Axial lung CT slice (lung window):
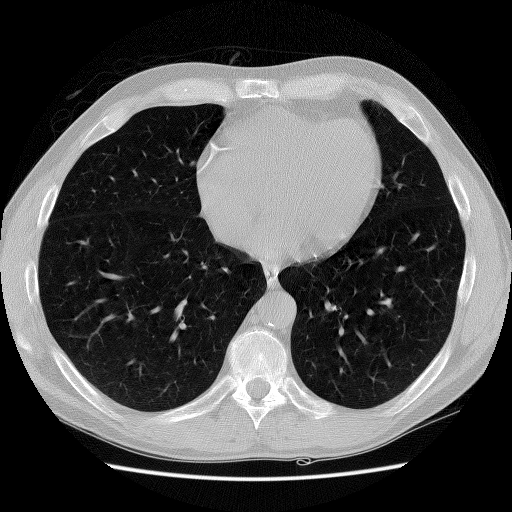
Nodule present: no